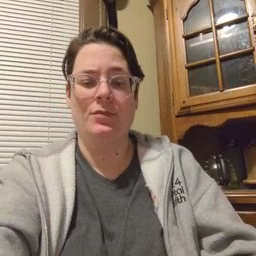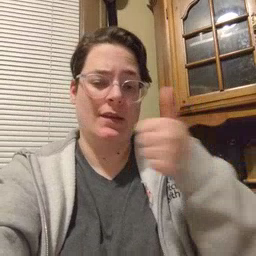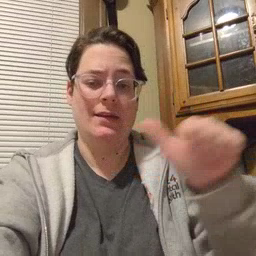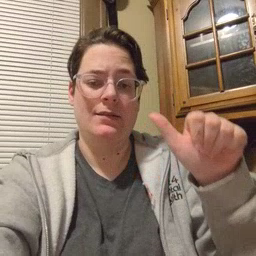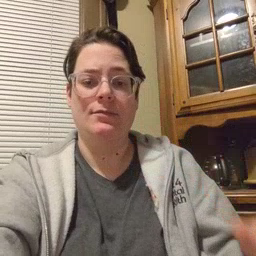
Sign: any